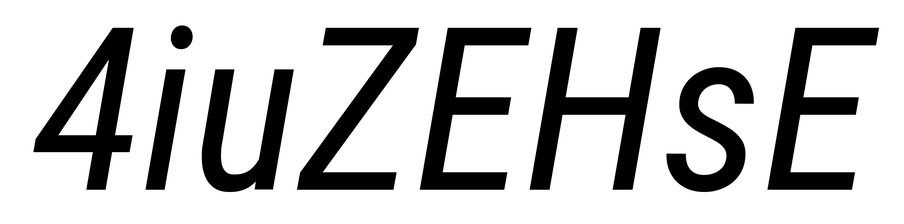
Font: Roboto-Italic_Condensed_Italic